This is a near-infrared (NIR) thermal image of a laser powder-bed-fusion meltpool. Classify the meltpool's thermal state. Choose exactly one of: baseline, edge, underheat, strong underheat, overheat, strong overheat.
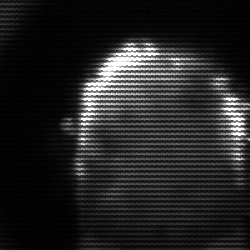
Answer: baseline